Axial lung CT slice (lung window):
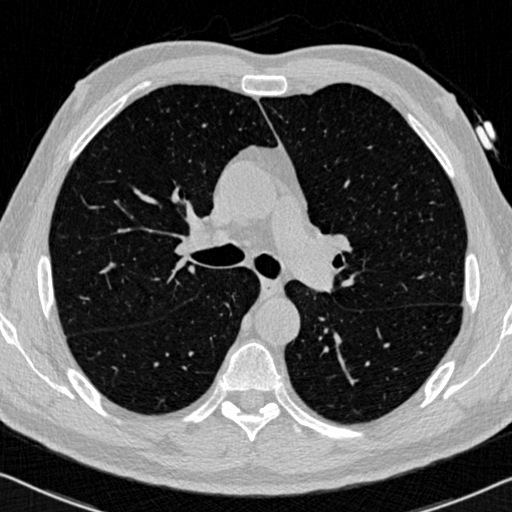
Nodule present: no